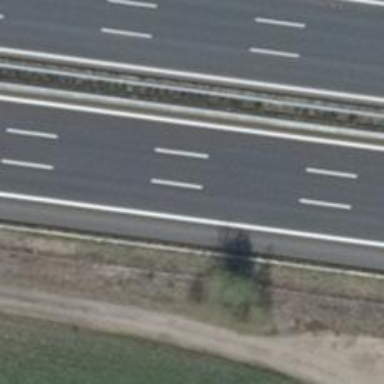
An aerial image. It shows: Motorway with concrete surface.